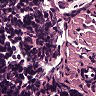
Metastatic tissue present: no